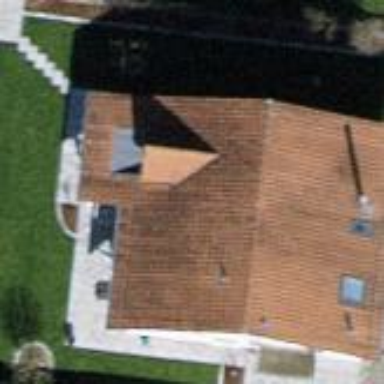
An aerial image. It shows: Detached building with gabled roof.